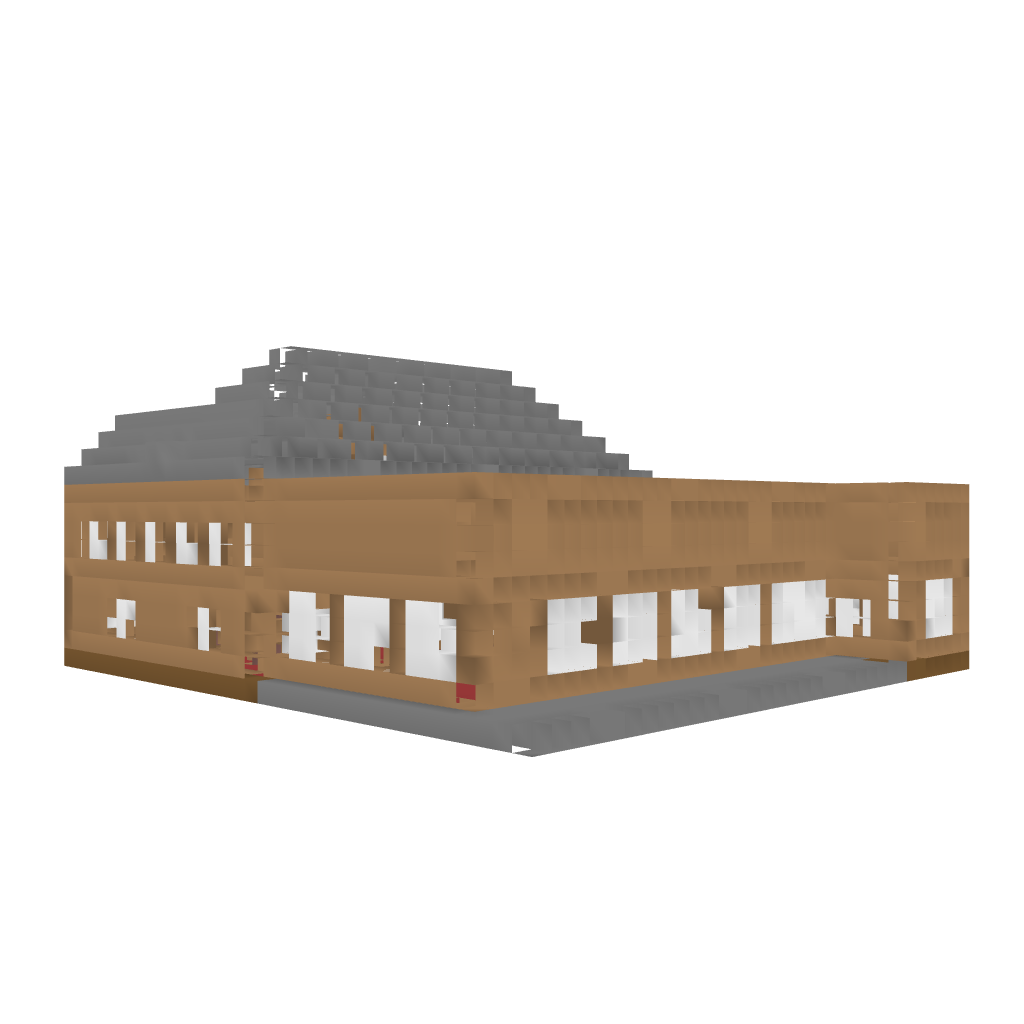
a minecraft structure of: Modern Mansion good quality